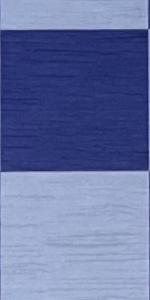
Label: Empty